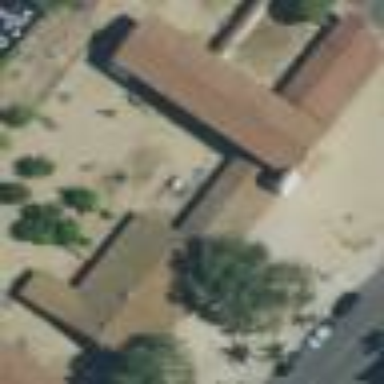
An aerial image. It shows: Historic fort building.